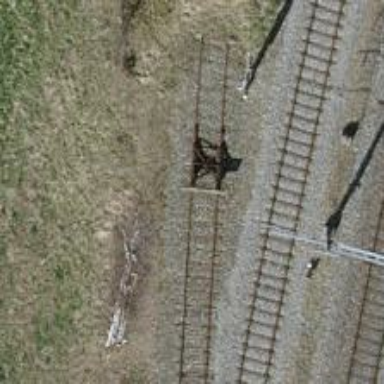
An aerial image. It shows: Railway buffer stop.